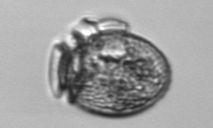
Label: Dinophysis_acuminata